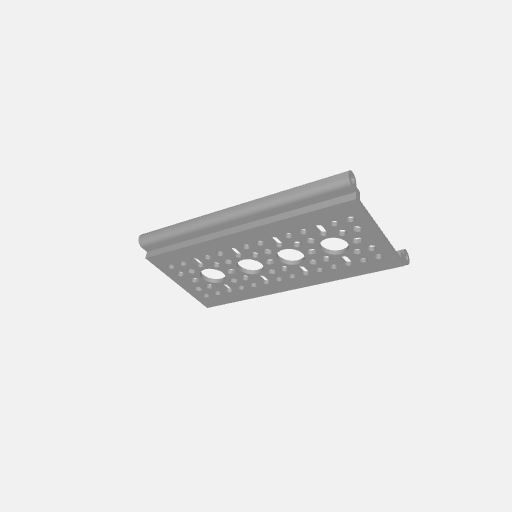
Part: RailChannel4H